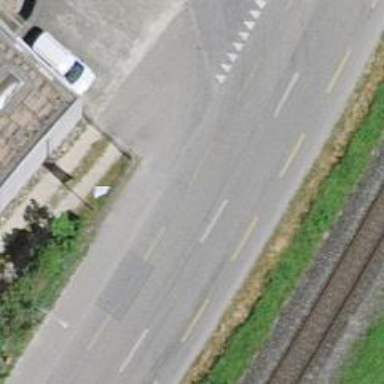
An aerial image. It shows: Unclassified road with designated cycle lane.